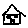
Label: house